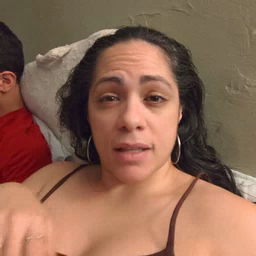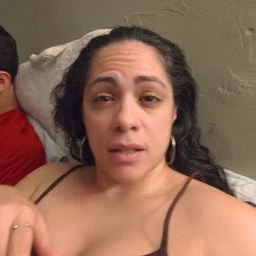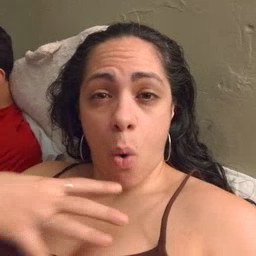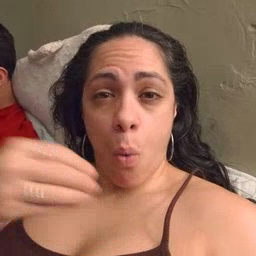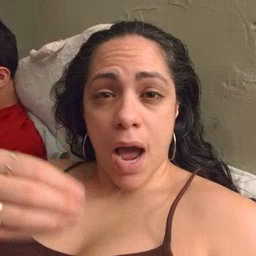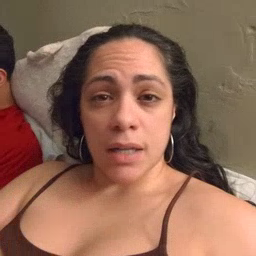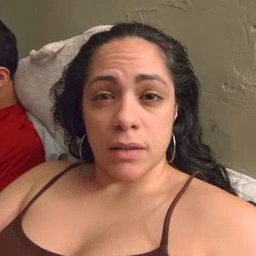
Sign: white